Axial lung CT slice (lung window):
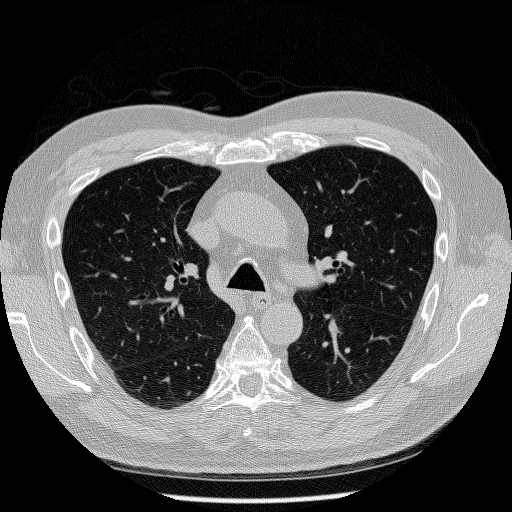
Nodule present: no